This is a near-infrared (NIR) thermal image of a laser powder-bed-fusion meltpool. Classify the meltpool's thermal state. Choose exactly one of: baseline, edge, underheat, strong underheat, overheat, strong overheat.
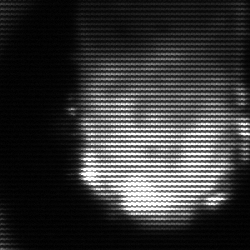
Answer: baseline